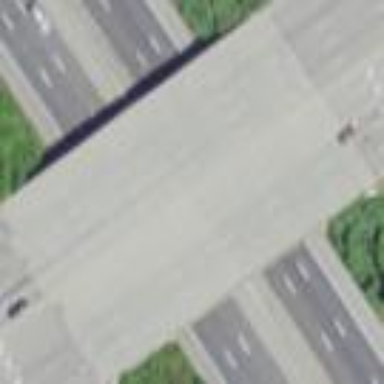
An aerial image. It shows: Concrete bridge with trunk road passing through it.